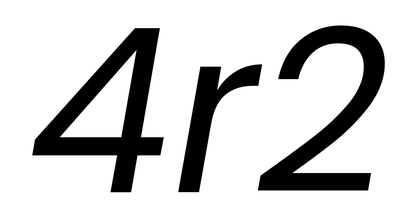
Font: Poppins-Italic